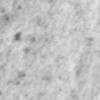
Label: no_change